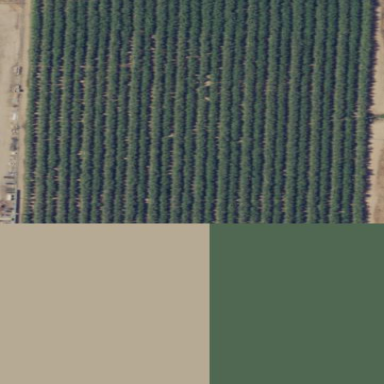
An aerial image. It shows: Orchard with field cropland.